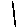
Label: line